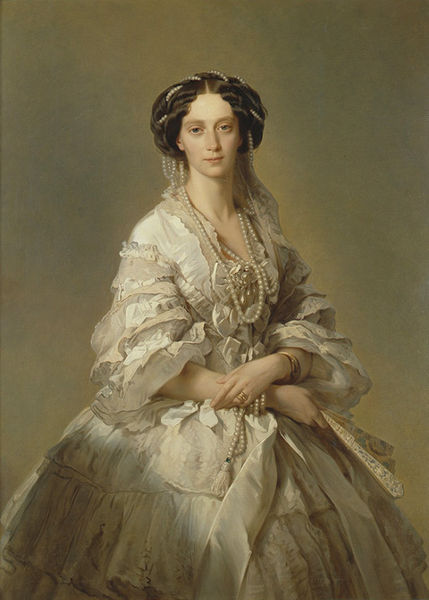
Titel: Zarin Marie Alexandrowna von Rußland
Künstler: Franz Xaver Winterhalter
Standort: Karlsruhe
Institution: Staatliche Kunsthalle Karlsruhe
Schlagwörter: gemälde, hand, schatten, weiß, mädchen, frau, frisur, haar, hintergrund, kleid, schmuck, blick, dame, beige, fächer, arm, augen, barock, spitze, ärmel, bildnis, hände, portrait, porträt, öl, gold, haare, halbfigur, adel, klassizismus, schleifen, blässe, dekollete, locken, perle, perlen, rokoko, schön, seide, adelige, adlig, ruhe, zöpfe, kette, ölgemälde, braut, zopf, robe, hochsteckfrisur, rüschen, teint, perlenkette, ring, ringe, gemalt, ketten, armband, armreif, armreifen, geflochten, korsett, fürstin, seidenkleid, rein, krinoline, ballkleid, elfenbein, sissi, gemäde, monochromer hintergrund, viktoria, weißes kleid, braunhaarig, handhaltung, perlenketten, flechtfrisur, gemäldfe, baronin, hochformar, grosche, hindertrung, beige enface